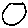
Label: circle